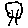
Label: tree